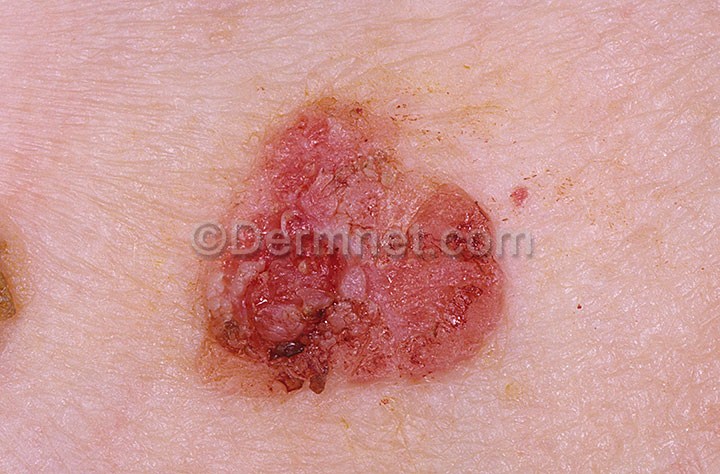
Disease: Seborrheic Keratoses and other Benign Tumors